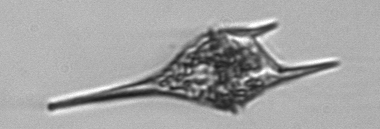
Label: Tripos_lineatus